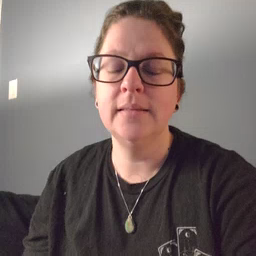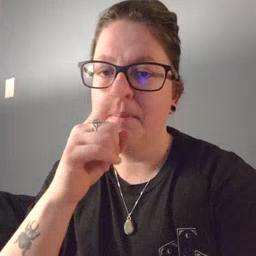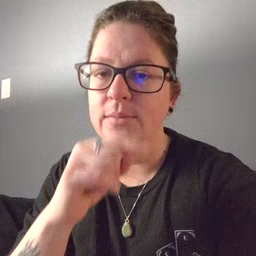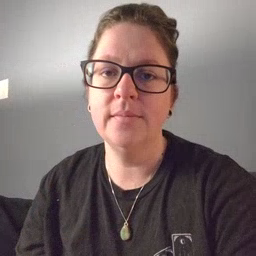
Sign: mouse